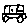
Label: car